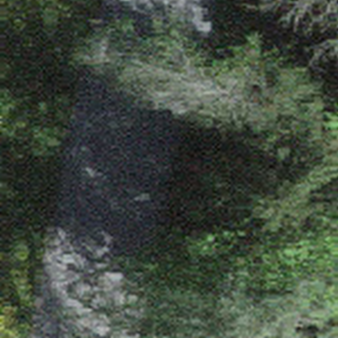
Label: other